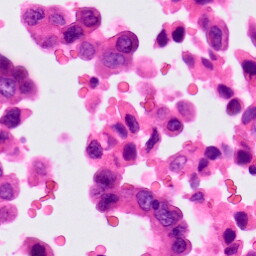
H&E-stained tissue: Lung